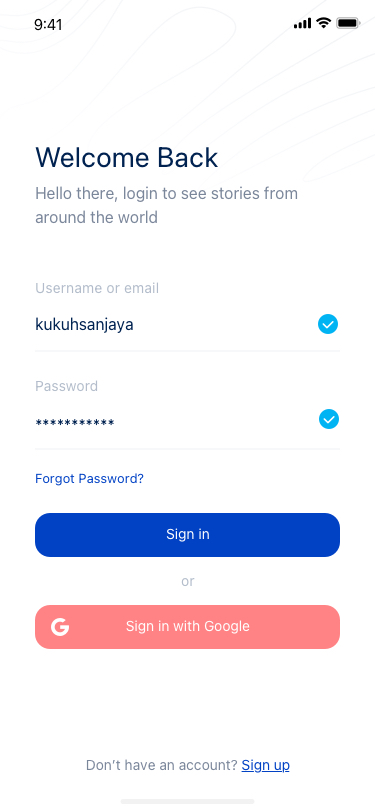
Text in this UI design:
Welcome Back
Hello there, login to see stories from around the world
kukuhsanjaya
Username or email
***********
Password
Forgot Password?
Sign in
or
Sign in with Google
Don’t have an account? Sign up